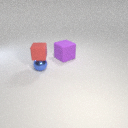
small blue metal sphere in front of large purple rubber cube